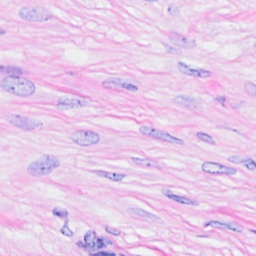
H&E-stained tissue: Breast